Question: I have a histogram with data points over one year. Everything works well, except that the month get displayed as a number. I would like to display them with their names. Instead of "01" it should say "January" (also slightly rotated, but I can do that myself.)
How do I tell maplotlib to use the month names?
I already looked in the documentation and other posts, but couldn't make it work.
My code:
'''
fig = plt.figure(figsize=(12,6))
s = fig.add_subplot(111)
s.hist(mydata,bins=120,stacked=True, color=mycolors, alpha=1)
s.xaxis.set_major_locator(mdates.MonthLocator())
s.xaxis.set_major_formatter(mdates.DateFormatter('%m'))
s.legend(legend)
'''
With 'mydata' being a list of dataframes of shape (n,1).
I am new to matplotlib and don't fully understand what is happening in 's.xaxis.set_major_formatter(mdates.DateFormatter('%m'))' but my guess is this line needs to be modified?
My Code results in the following Graph:

Any help is greatly appreciated :)
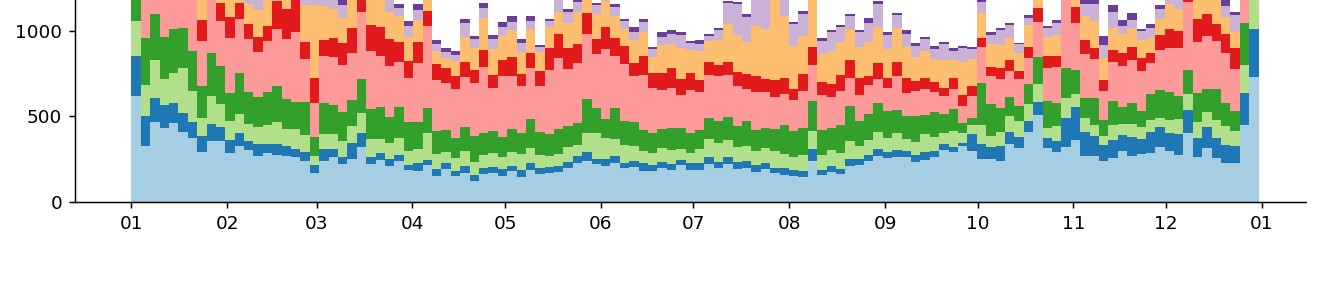
Answer: Use %B in the DateFormatter to get month names instead of the month numbers that %m gives. You can also use %b to get abbreviated names.